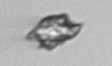
Label: detritus_transparent